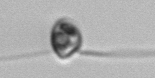
Label: flagellate_morphotype1